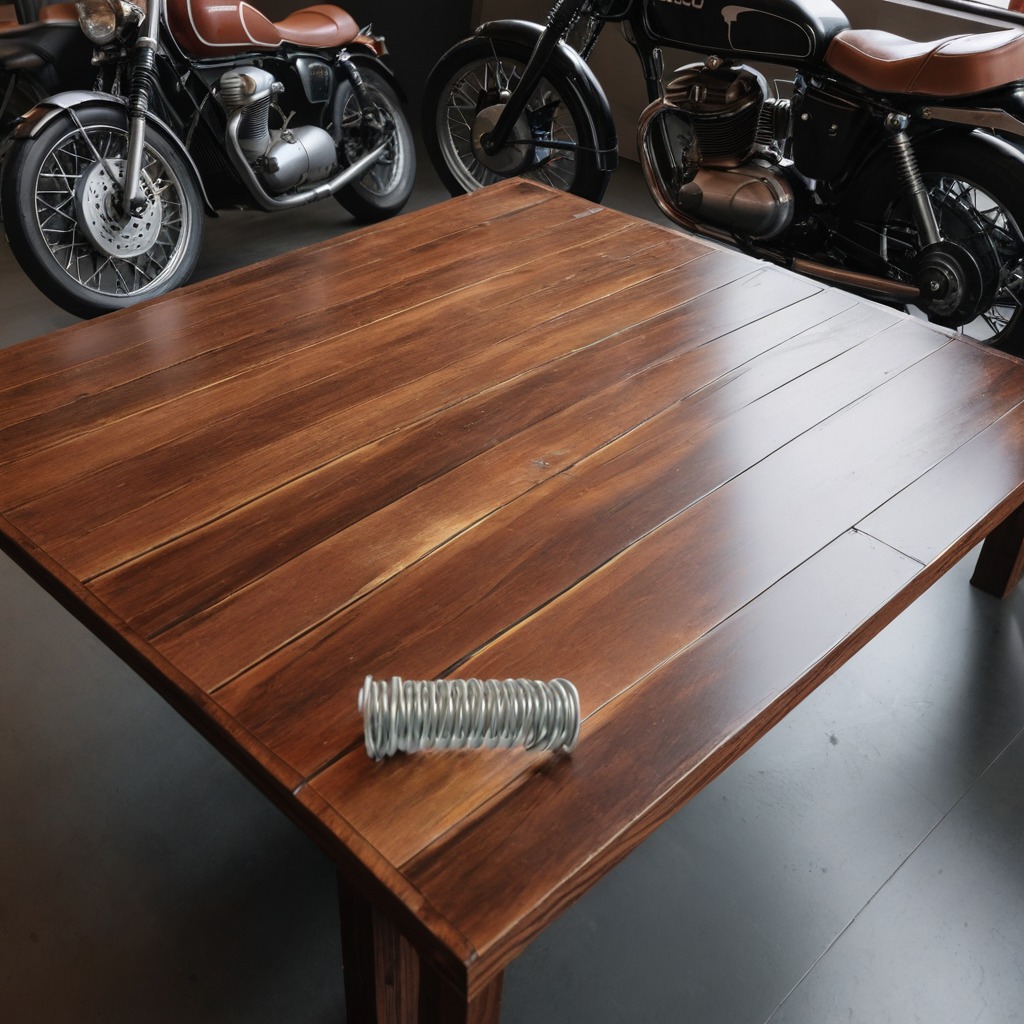
A coiled metal spring is lying on the oil-spilled wooden table in a vintage motorcycle garage.